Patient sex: M
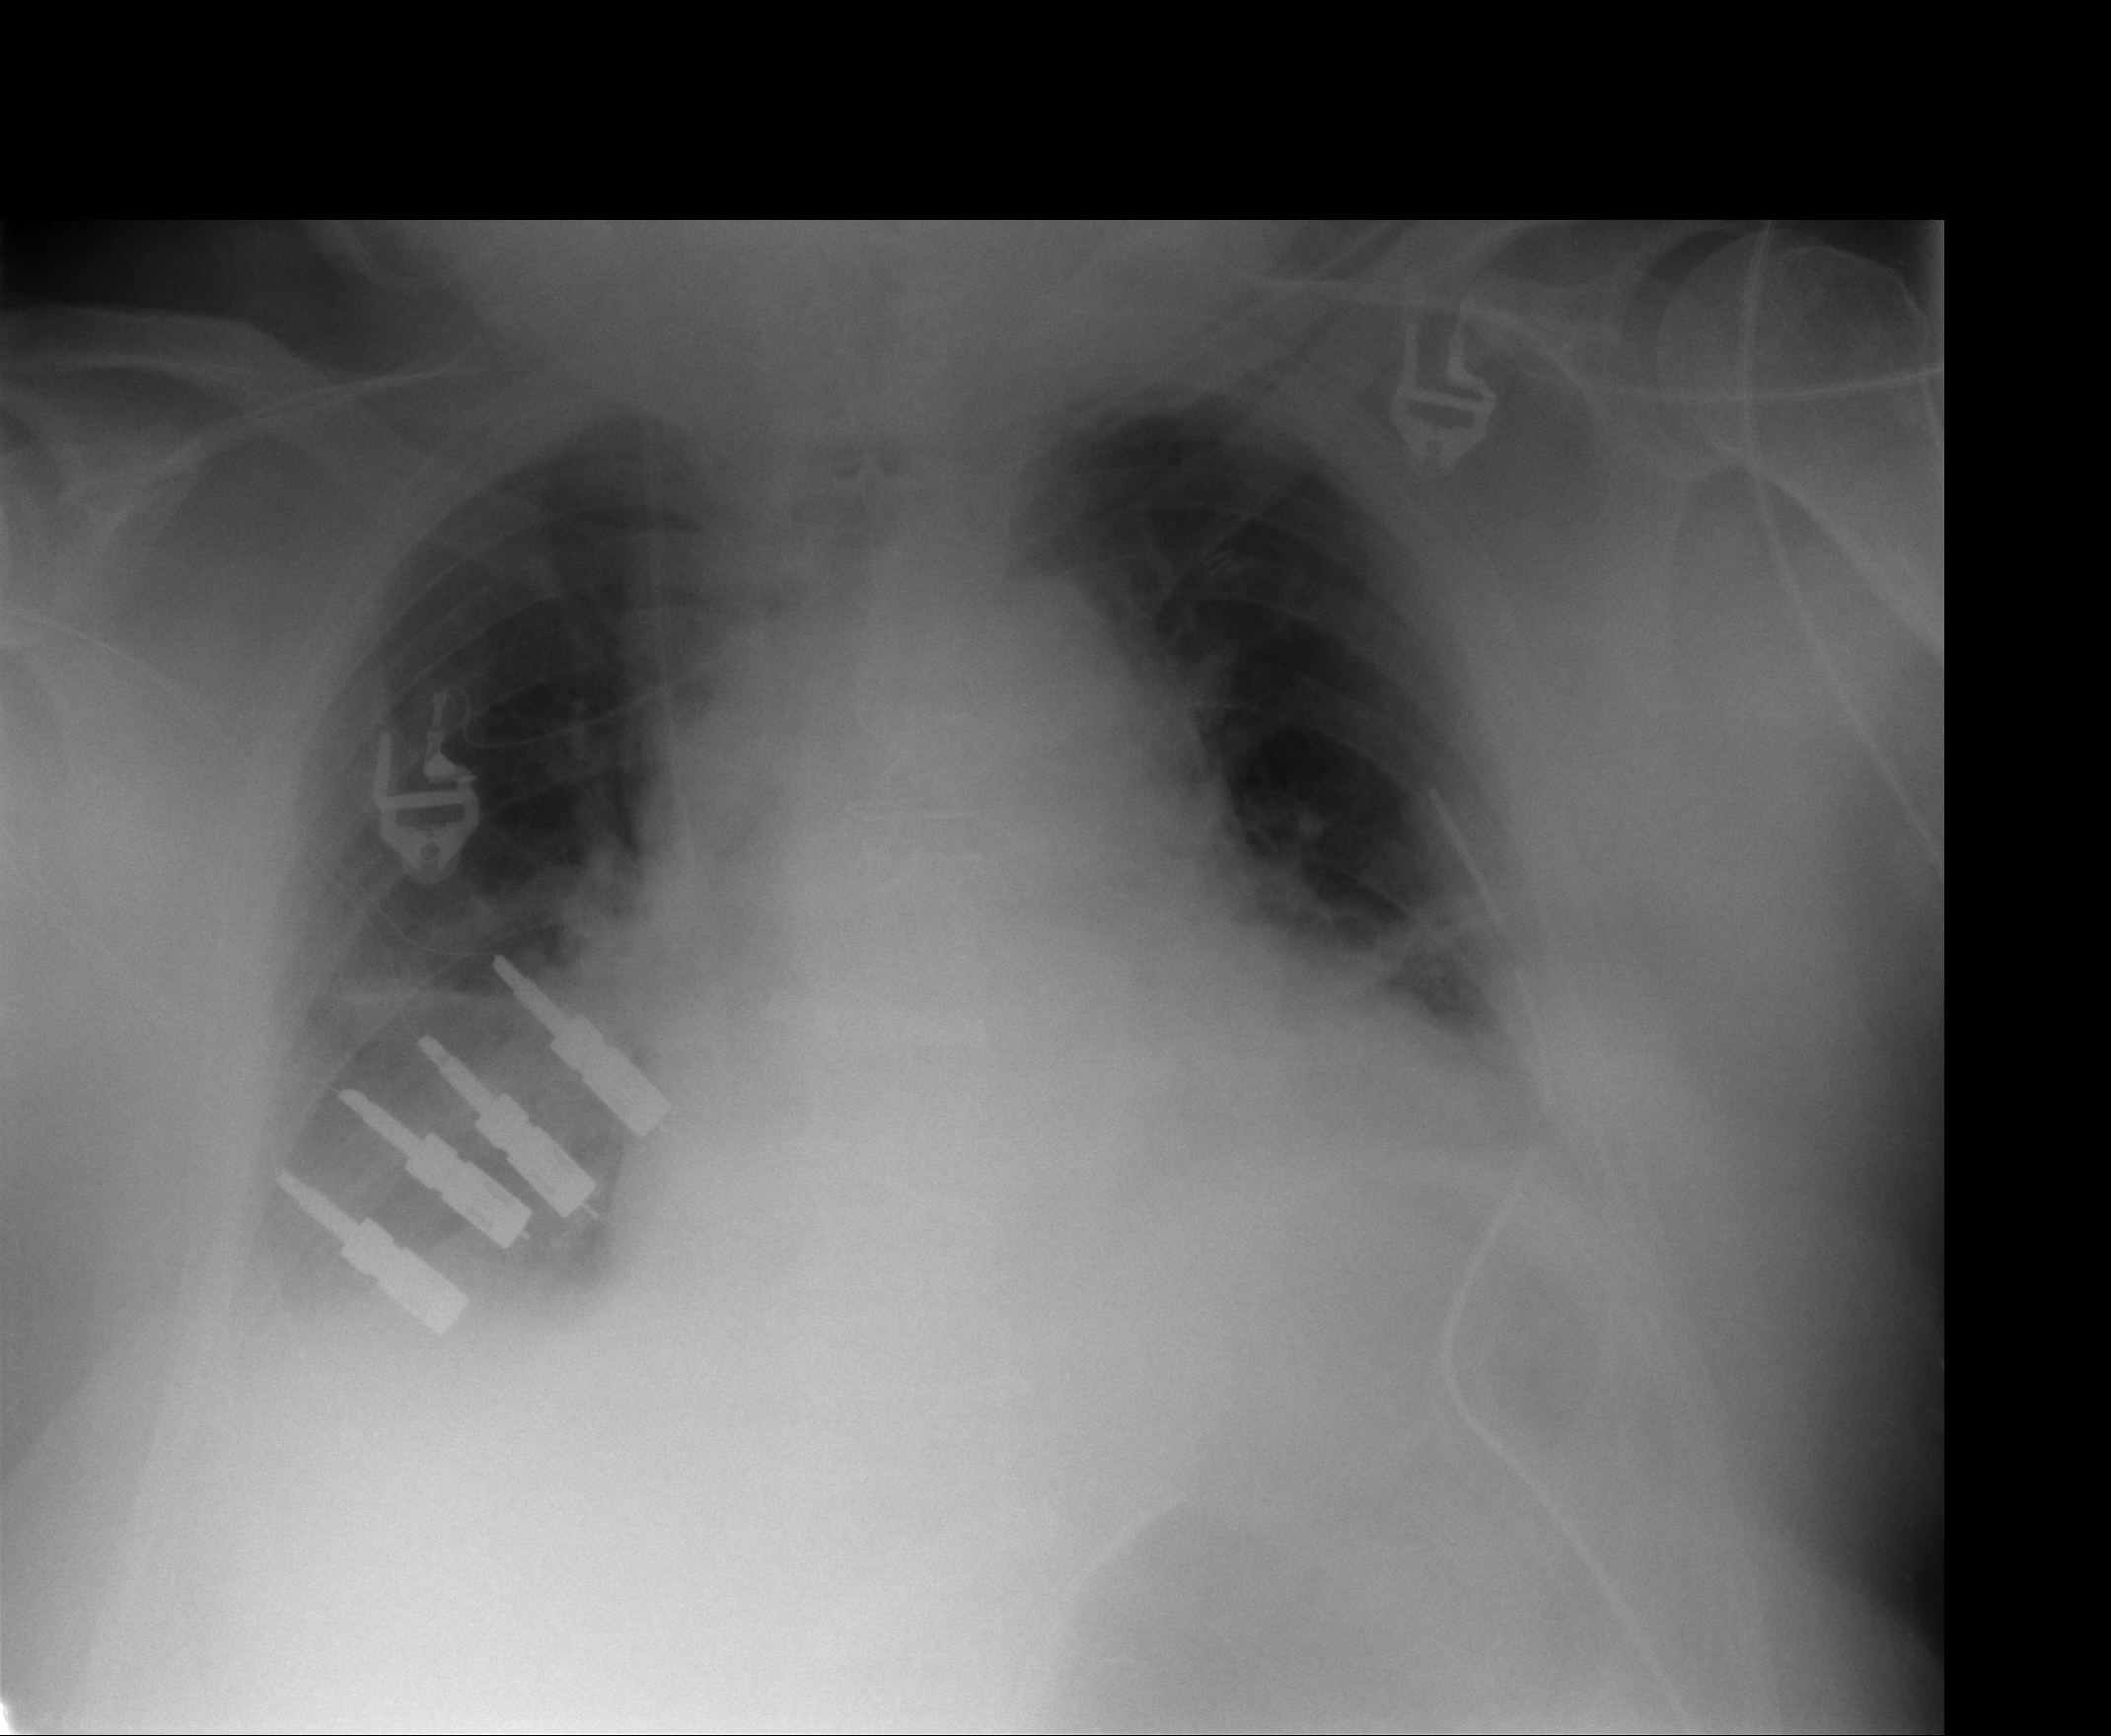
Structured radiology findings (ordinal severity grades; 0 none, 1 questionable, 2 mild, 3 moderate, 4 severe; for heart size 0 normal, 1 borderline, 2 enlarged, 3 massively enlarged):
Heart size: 2
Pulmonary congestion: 1
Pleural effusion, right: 1
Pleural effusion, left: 1
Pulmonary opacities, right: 1
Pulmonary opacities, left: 0
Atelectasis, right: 2
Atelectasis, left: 2